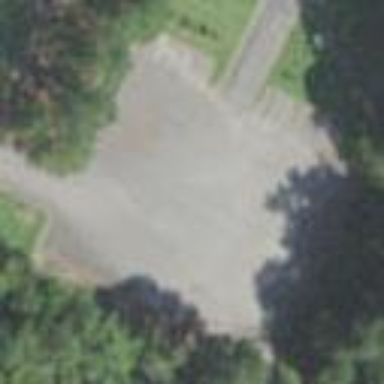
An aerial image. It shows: Parking area with surface.